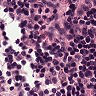
Metastatic tissue present: no